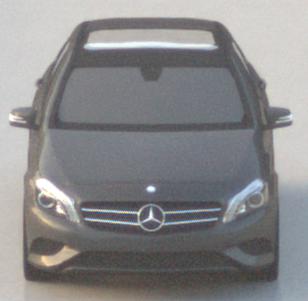
Make: Mercedes-Benz
Model: A 180
Detailed model: A-Class (176)
Model produced from: 2012/09
Model produced until: 2015/07
Doors: 5
Color: gray
Road condition: wet road
Daytime: sunrise or sunset
Contrast: low contrast